Question: I am trying to make a simple VBA in Excel, to copy some data I am trying to regroup. I seems to work good for some part, but it skips a row and column everytime! The problem must be somewhere in the double For..Next.. I am using, but I can't find it:
The result I get:

'''
For i = 1 To AantalPag 'HIERRR
GezSite = BeginCel.Offset(i + 1) 'HIERRR
For iweek = 1 To AantalWeek
GezWeek = BeginCel.Offset(0, iweek)
For i2 = 1 To AantalWeekData
If BeginCelData.Offset(i2 - 1) = GezWeek Then
For i3 = 1 To AantalSitesData
If BeginCelData.Offset(0, i3) = GezSite Then
Sommetje = Sommetje + BeginCelData.Offset(i2 - 1, i3 - 1)
Else
i3 = i3 + 1
End If
Next i3
'BeginCel.Offset(i, iweek) = Sommetje
'Sommetje = 0
Else
i2 = i2 + 1
End If
Next i2
BeginCel.Offset(i, iweek) = Sommetje
Sommetje = 0
iweek = iweek + 1
Next iweek
i = i + 1
Next i
'''
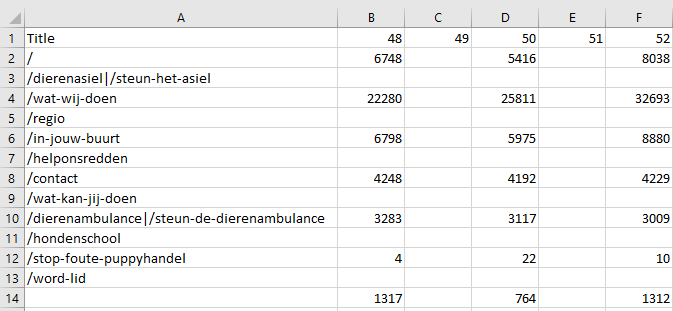
Answer: The code below will print the numbers from 1 to 100 in the Immediate window.
'''
For n = 1 to 100
Debug.Print n
Next n
'''
The code below will print every other number in the Immediate window. This is because 'n' is incremented both by 'n = n + 1' and then again by 'Next n'.
'''
For n = 1 to 100
Debug.Print n
n = n + 1
Next n
'''